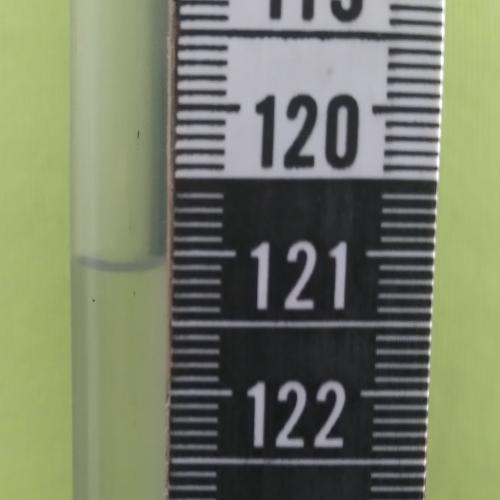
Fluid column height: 121.1 cm